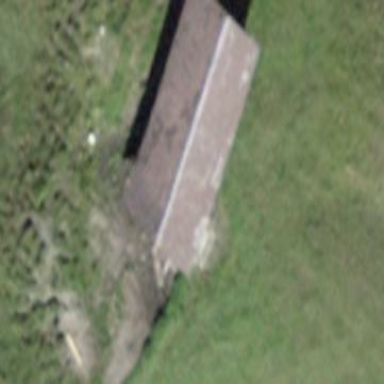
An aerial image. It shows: Farm auxiliary building.